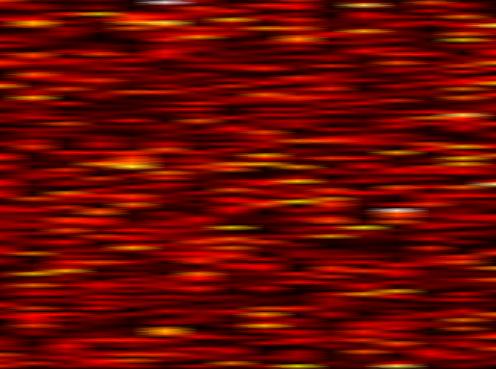
Label: FBMC